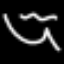
Label: squiggle